Question: I want to run a Haar wavelet-transform on a time serie:
'''
k<-c(4,6,10,12,8,6,5,5)
'''
I do this job with this code (I am using 'Wavethresh' package)
'''
ywd<-wd(k,filter.number=2,family="DaubExPhase")
c<-accessC(ywd,level=2)
c
'''
the output is:
'7.639474 15.884519 9.356473 6.717514'
There is not why I am expecting for trends or <URL>
what I expected is

what is the problem of my code, and how can I do Haar wavelet transform in R
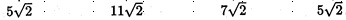
Answer: In package 'wavelets' you can do a Haar wavelet transform using function 'dwt' (discrete wave tranform) and argument 'filter' set to '"haar"':
'''
library(wavelets)
k <- c(4,6,10,12,8,6,5,5)
w <- dwt(k, filter="haar")
'''
'dwt' objects are quite complex S4 objects so i wouldn't be able to explain what each part of it means (knowing nothing about wavelets myself), i would instead suggest you to read '?dwt', but what you're looking for seems to be contained in slot 'V':
'''
w@V[[1]]
[,1]
[1,] 7.071068
[2,] 15.556349
[3,] 9.899495
[4,] 7.071068
'''
Here is, for information, everything the object contains:
'''
An object of class "dwt"
Slot "W":
$W1
[,1]
[1,] 1.414214
[2,] 1.414214
[3,] -1.414214
[4,] 0.000000
$W2
[,1]
[1,] 6
[2,] -2
$W3
[,1]
[1,] -2.828427
Slot "V":
$V1
[,1]
[1,] 7.071068
[2,] 15.556349
[3,] 9.899495
[4,] 7.071068
$V2
[,1]
[1,] 16
[2,] 12
$V3
[,1]
[1,] 19.79899
Slot "filter":
Filter Class: Daubechies
Name: HAAR
Length: 2
Level: 1
Wavelet Coefficients: 7.0711e-01 -7.0711e-01
Scaling Coefficients: 7.0711e-01 7.0711e-01
Slot "level":
[1] 3
Slot "n.boundary":
[1] 0 0 0
Slot "boundary":
[1] "periodic"
Slot "series":
[,1]
[1,] 4
[2,] 6
[3,] 10
[4,] 12
[5,] 8
[6,] 6
[7,] 5
[8,] 5
Slot "class.X":
[1] "numeric"
Slot "attr.X":
list()
Slot "aligned":
[1] FALSE
Slot "coe":
[1] FALSE
'''